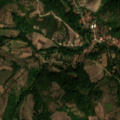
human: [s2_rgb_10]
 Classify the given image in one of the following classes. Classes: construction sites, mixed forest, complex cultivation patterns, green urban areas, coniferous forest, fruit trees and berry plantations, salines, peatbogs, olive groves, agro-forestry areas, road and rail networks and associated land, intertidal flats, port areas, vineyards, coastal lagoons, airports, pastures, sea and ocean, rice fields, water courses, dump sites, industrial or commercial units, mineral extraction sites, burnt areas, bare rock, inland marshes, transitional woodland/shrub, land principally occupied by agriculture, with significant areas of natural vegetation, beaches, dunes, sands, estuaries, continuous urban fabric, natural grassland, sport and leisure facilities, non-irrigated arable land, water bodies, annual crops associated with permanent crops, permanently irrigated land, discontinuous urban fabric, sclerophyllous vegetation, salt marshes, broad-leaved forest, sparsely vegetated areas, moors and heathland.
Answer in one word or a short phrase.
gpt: complex cultivation patterns, land principally occupied by agriculture, with significant areas of natural vegetation, broad-leaved forest, transitional woodland/shrub